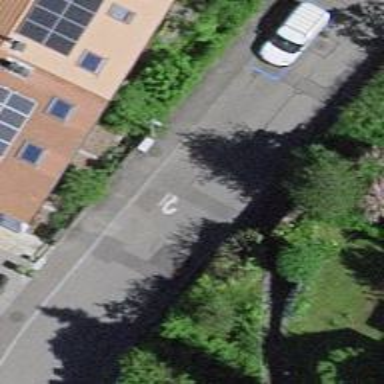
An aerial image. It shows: Residential road with opposite cycleway.